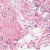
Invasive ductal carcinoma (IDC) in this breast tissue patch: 0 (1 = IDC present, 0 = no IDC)